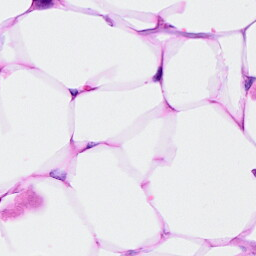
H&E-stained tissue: Breast